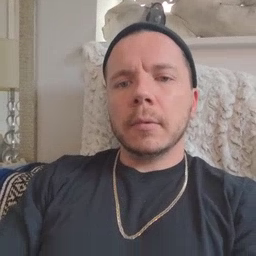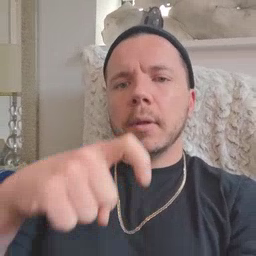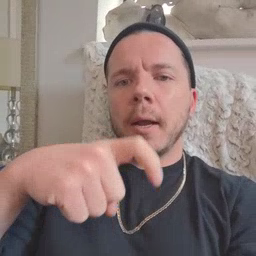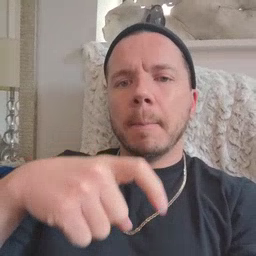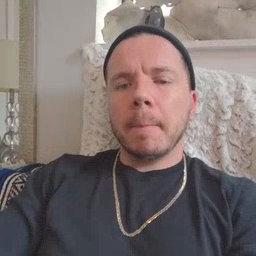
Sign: time